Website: lowes
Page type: review-order
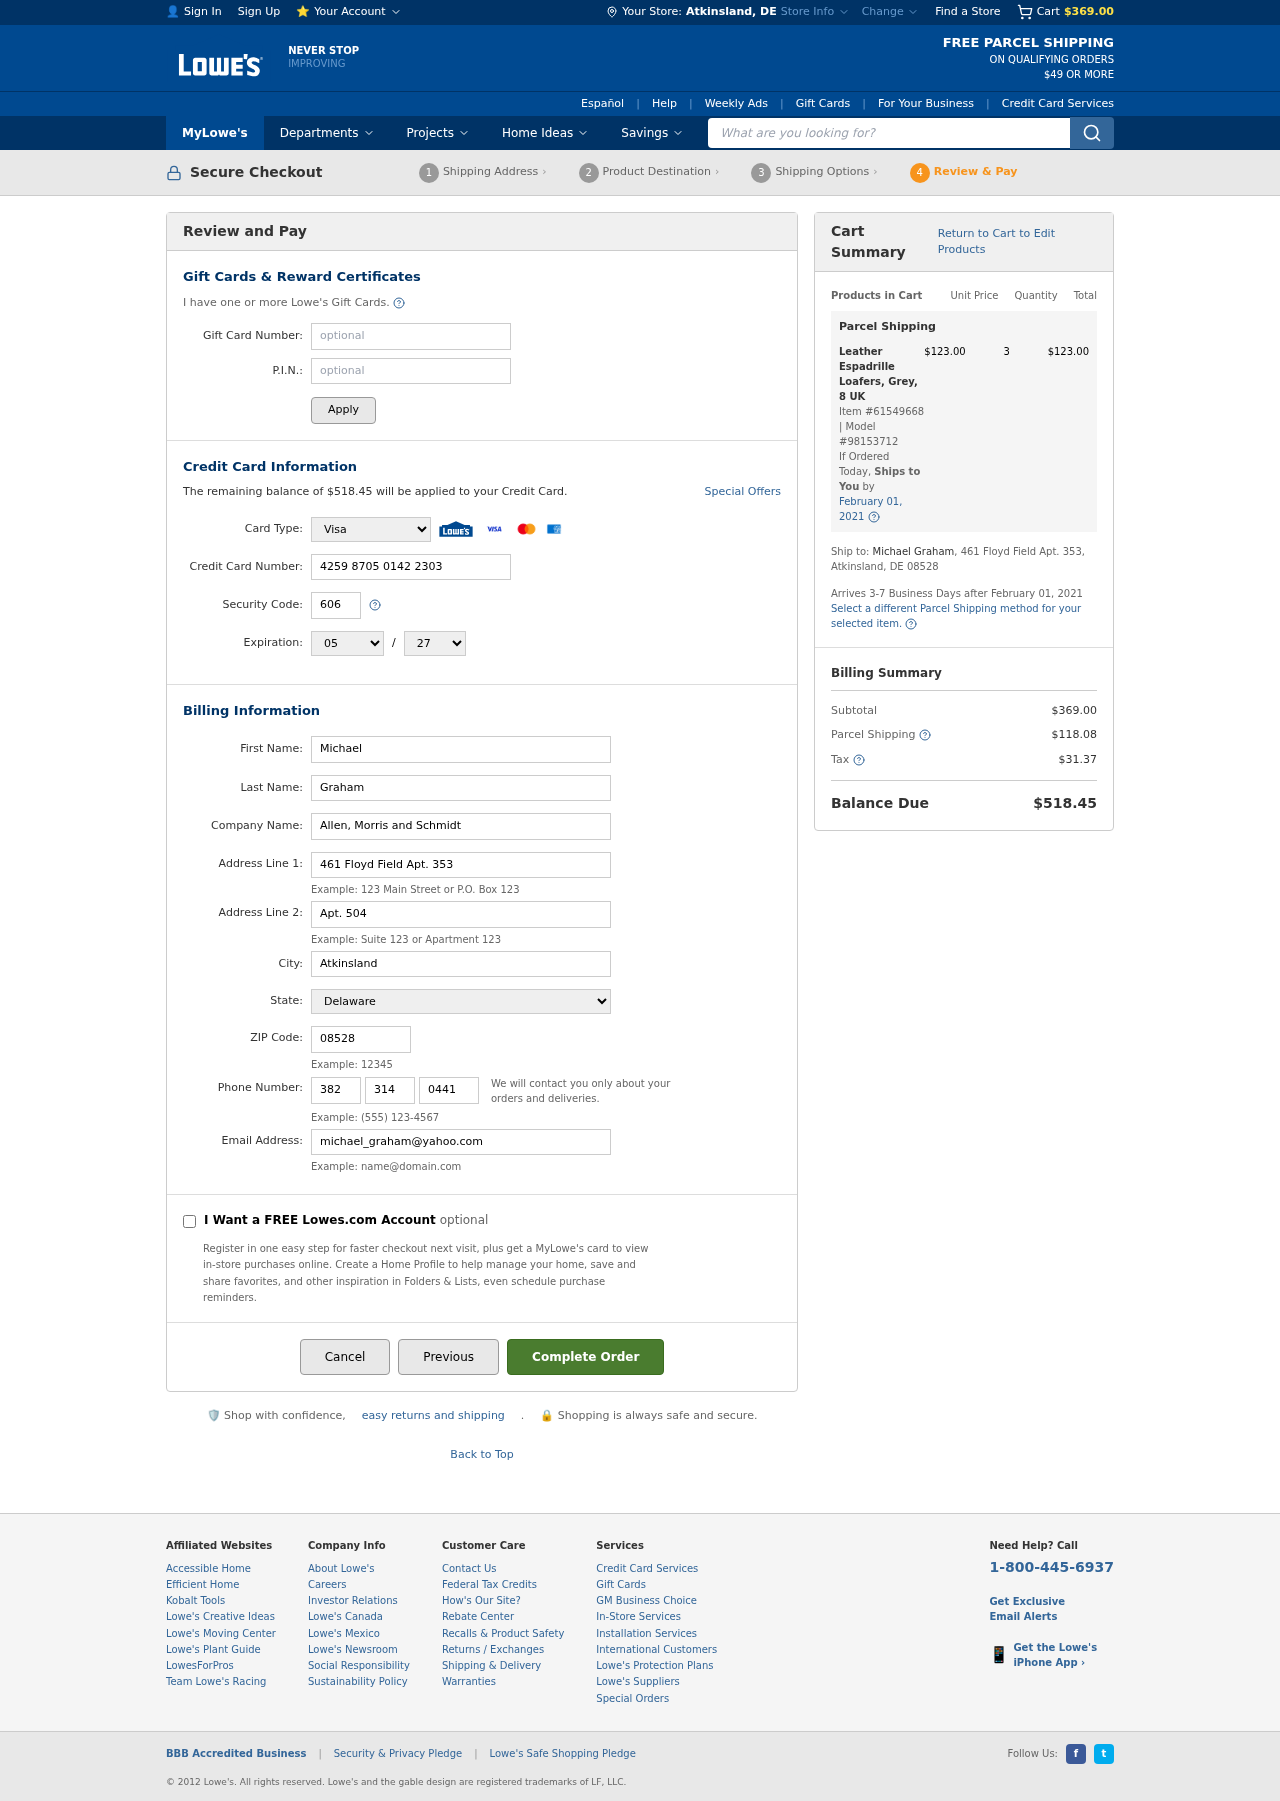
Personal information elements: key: PII_CARD_CVV
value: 606
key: PII_CARD_EXPIRY_MONTH
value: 05
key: PII_CARD_EXPIRY_YEAR
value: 27
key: PII_CARD_NUMBER
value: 4259 8705 0142 2303
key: PII_CARD_TYPE
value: Visa
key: PII_CITY
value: Atkinsland
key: PII_CITY_STATE
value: Atkinsland, DE
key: PII_COMPANY
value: Allen, Morris and Schmidt
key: PII_EMAIL
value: michael_graham@yahoo.com
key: PII_FIRSTNAME
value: Michael
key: PII_LASTNAME
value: Graham
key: PII_PHONE_AREA
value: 382
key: PII_PHONE_PREFIX
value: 314
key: PII_PHONE_SUFFIX
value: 0441
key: PII_POSTCODE
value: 08528
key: PII_STATE
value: Delaware
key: PII_STREET
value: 461 Floyd Field Apt. 353
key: PII_STREET2
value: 461 Floyd Field Apt. 353
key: PII_STREET2
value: Apt. 504
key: PII_FULLNAME2
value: Michael Graham
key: PII_CITY_STATE_ZIP2
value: Atkinsland, DE 08528
Product elements: key: PRODUCT1_NAME
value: Leather Espadrille Loafers, Grey, 8 UK
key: PRODUCT1_PRICE
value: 123
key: PRODUCT1_QUANTITY
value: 3
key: PRODUCT1_ITEM_NUMBER
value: Item #61549668
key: PRODUCT1_MODEL_NUMBER
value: Model #98153712
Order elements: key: ORDER_SUBTOTAL
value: $369.00
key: ORDER_BALANCE_DUE
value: $518.45
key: ORDER_SHIPPING_DATE
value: February 01, 2021
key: ORDER_ITEM_TOTAL
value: $123.00
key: ORDER_SHIPPING_DATE2
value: February 01, 2021
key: ORDER_SHIPPING_COST
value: $118.08
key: ORDER_TAX
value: $31.37
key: ORDER_TOTAL
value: $518.45
Search elements: key: HEADER_SEARCH
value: What are you looking for?